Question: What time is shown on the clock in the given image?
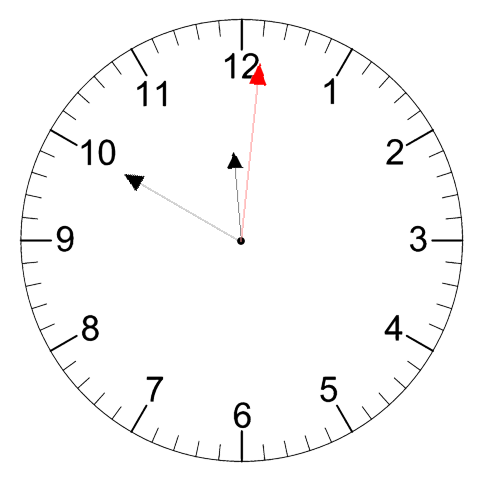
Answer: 11:50:01